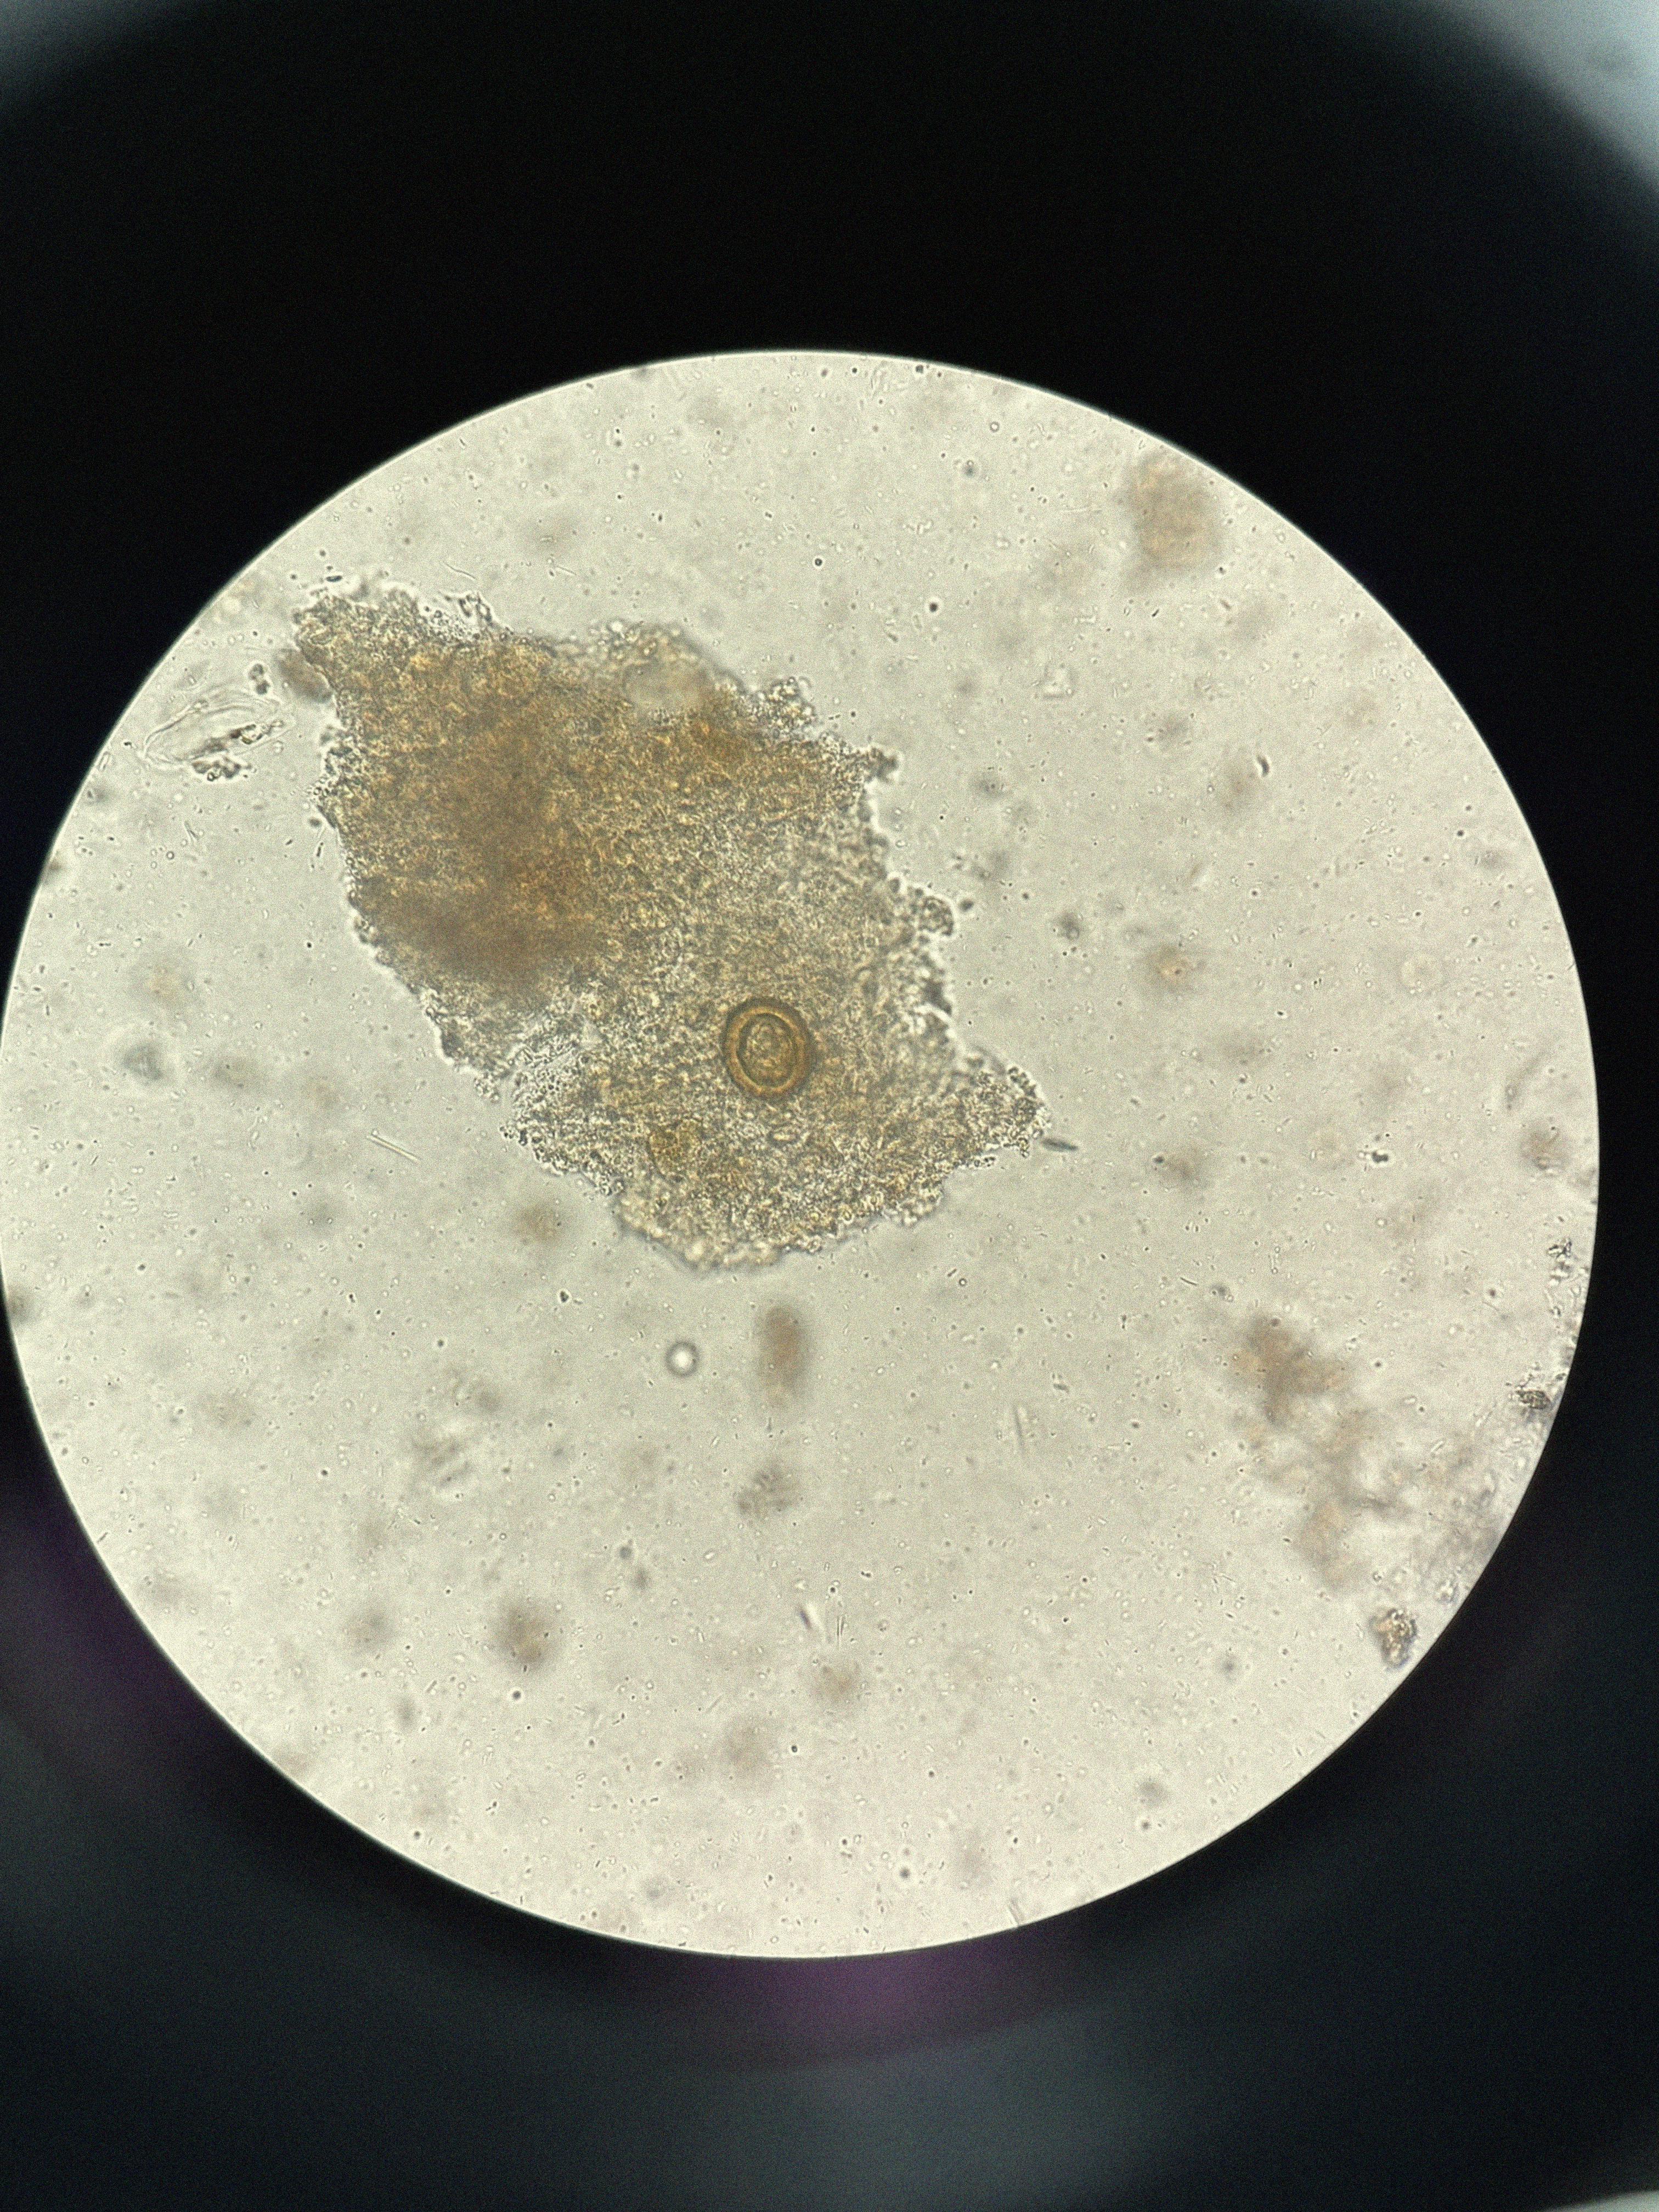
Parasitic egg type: Taenia spp. egg